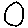
Label: circle